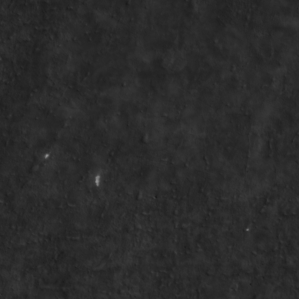
Label: non_frost